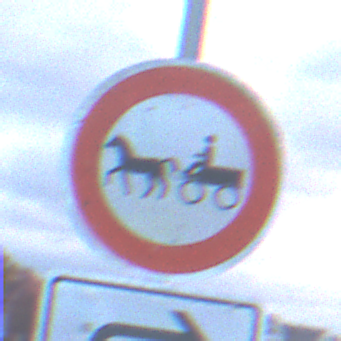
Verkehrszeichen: VerbotGespannfuhrwerke
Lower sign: RichtungsangabeDurchPfeile5
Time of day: SunriseSunset
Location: Outdoor (Suburban)
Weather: PartlyCloudy
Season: NotSpecified
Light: Natural